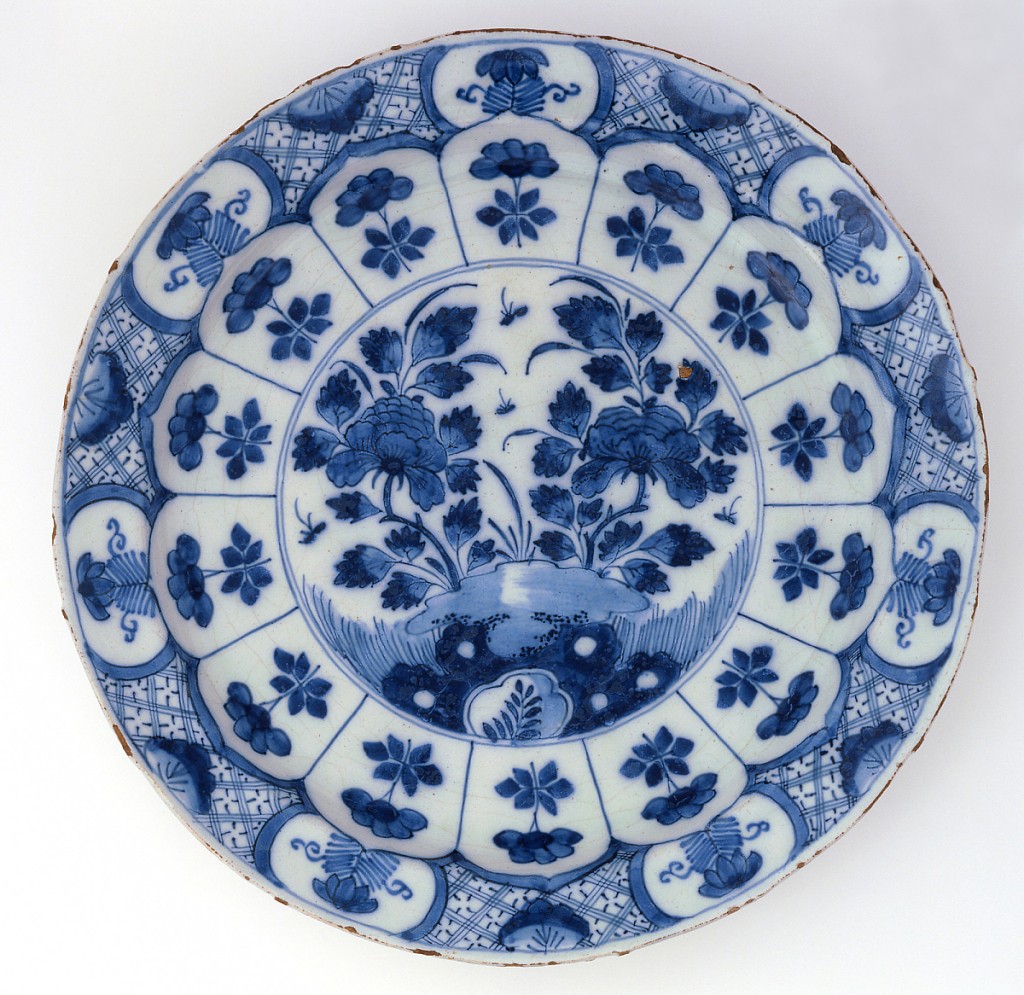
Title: plate
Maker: Metaale Pot [de] (the Metal Pot Factory)
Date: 1691–1721
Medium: Tin glazed earthenware
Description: Circular plate painted in underglaze blue on white; center with chinoiserie scene of flowers, rocks, insects; cavetto with 14 uniform panels with flowers; rim decorated with evenly spaced reserves of floral motifs on diaper pattern; 7 groups of 4 blue dots painted on underside of rim; low foot rim.